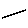
Label: line